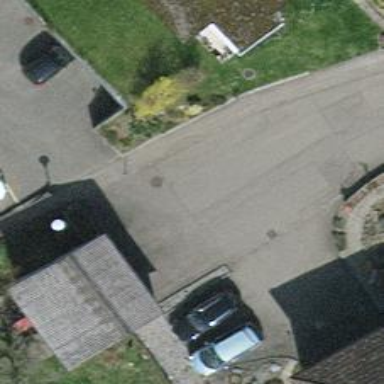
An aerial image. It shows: Paved footway.